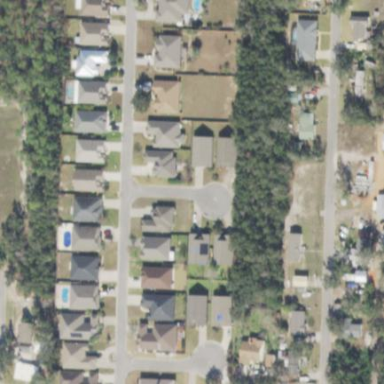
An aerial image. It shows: This residential area consists of single-family homes.